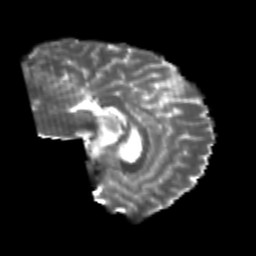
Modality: T2w
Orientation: sagittal
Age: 23
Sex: male
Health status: healthy
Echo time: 0.074 s